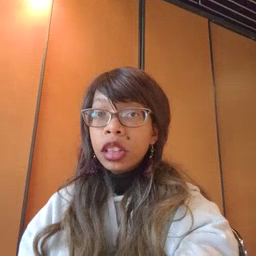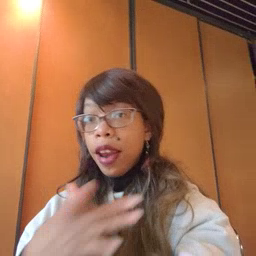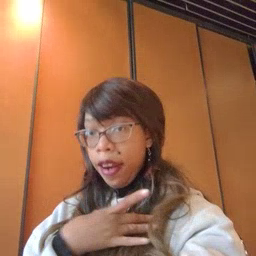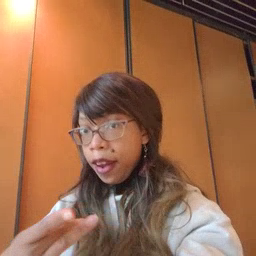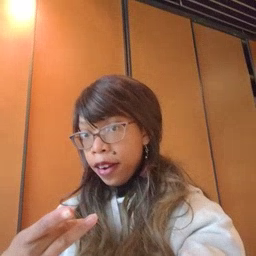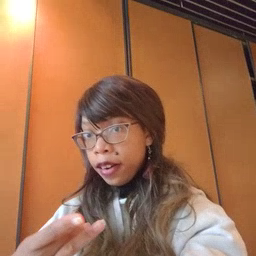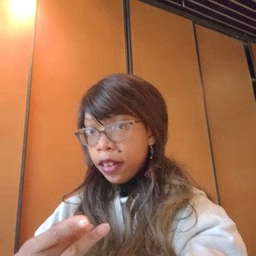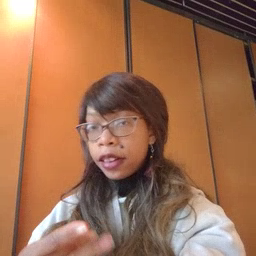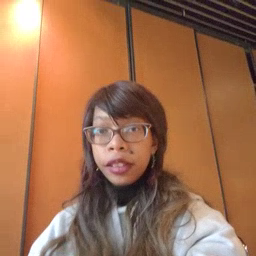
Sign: like